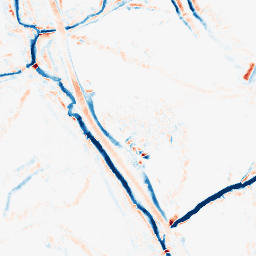
Category: morphological
Decomposition family: morphological_diamond
Decomposition parameters: operation: average
radius: 5
Upsampling method: sinc_blackman
Upsampling parameters: scale: 2
kernel_size: 16
Upsampling scale: 2